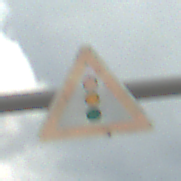
Verkehrszeichen: Lichtzeichenanlage
Umgebung: Outdoor, Suburban
Tageszeit: MorningAfternoon
Wetter: PartlyCloudy
Licht: Natural
Jahreszeit: NotSpecified
Kontrast: LowContrast